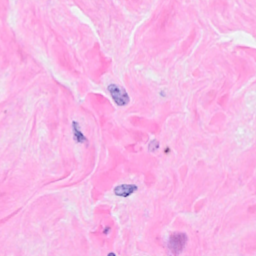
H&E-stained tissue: Breast